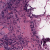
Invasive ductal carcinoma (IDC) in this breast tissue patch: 1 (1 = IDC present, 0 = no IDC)